Group 1:
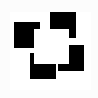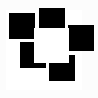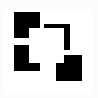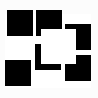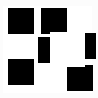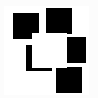
Group 2:
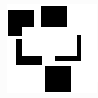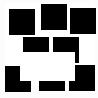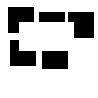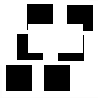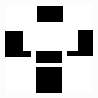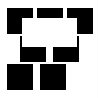
Rule separating the two groups: Ghost shape is square vs. Ghost shape is rectangular.
Concepts: absence_as_presence, ghost
Author: "Lewis"